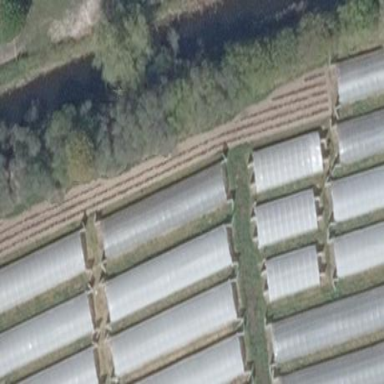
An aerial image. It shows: Greenhouse used for horticulture.